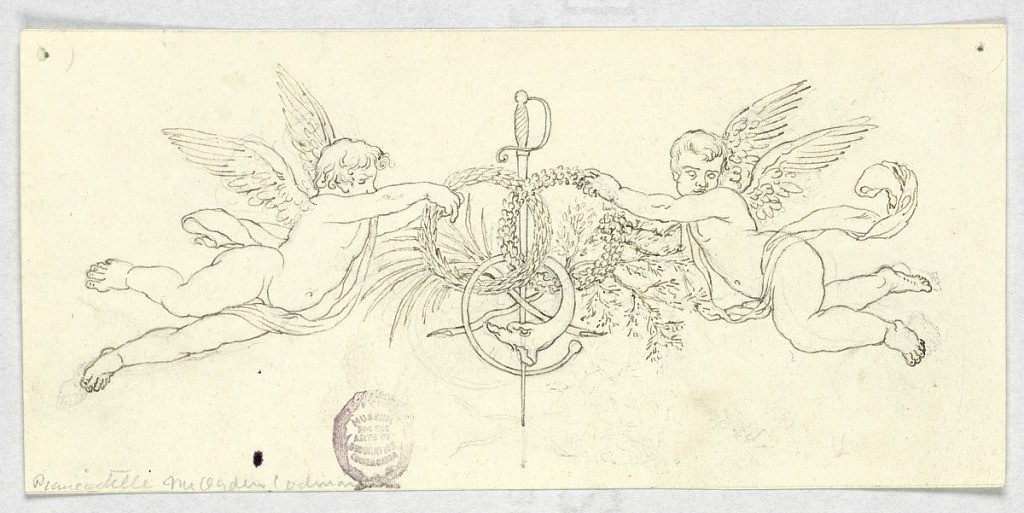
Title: Design for a Vignette
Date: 1825–1850
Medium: Graphite, pen and ink on paper
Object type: Drawing
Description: Horizontal rectangle showing two angels in flight holding laurel wreathes punctuated by a sword.